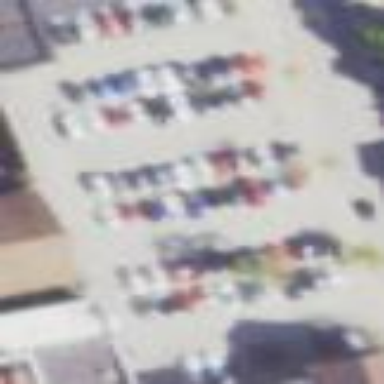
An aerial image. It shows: Parking area with asphalt surface.